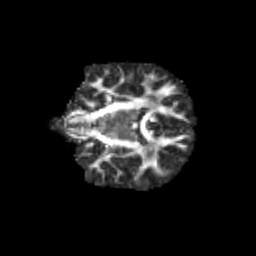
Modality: FA
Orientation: coronal
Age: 11
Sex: male
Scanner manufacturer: siemens
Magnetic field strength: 3 T
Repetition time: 3.8 s
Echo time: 0.07 s